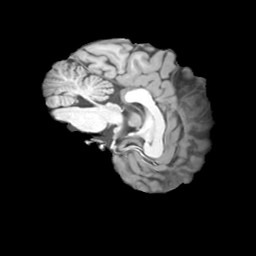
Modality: T1w
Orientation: sagittal
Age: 22
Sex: male
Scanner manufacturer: siemens
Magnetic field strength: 3 T
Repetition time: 2 s
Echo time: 0.0024 s